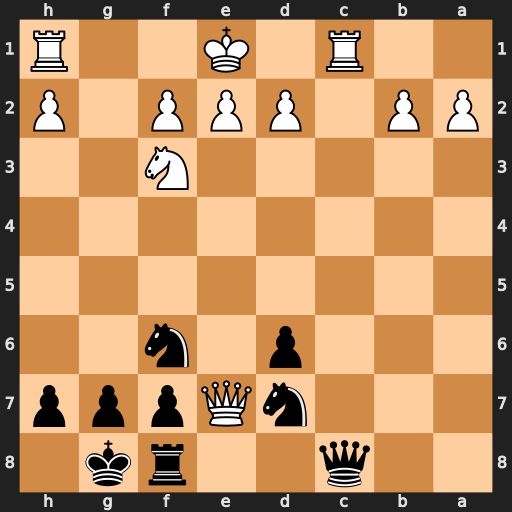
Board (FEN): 2q2rk1/3nQppp/3p1n2/8/8/5N2/PP1PPP1P/2R1K2R
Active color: b
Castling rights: K
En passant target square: -
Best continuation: Qxc1#